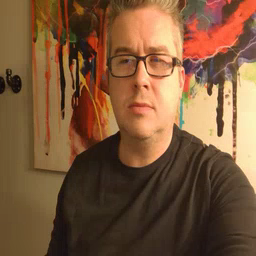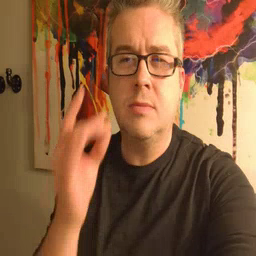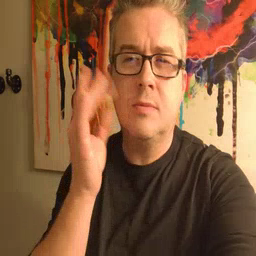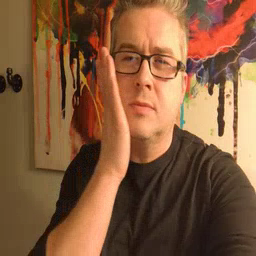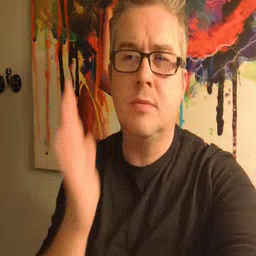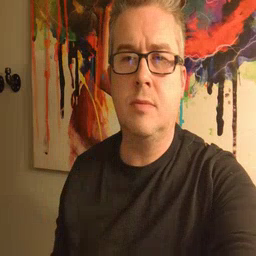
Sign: bee